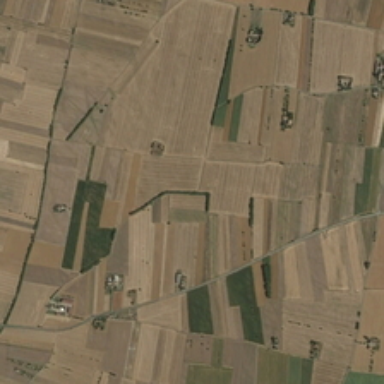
There is a large area of bare land on this land .